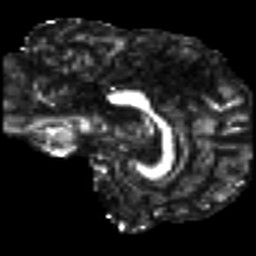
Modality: FA
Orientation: sagittal
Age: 44
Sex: female
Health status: healthy
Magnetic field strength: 3 T
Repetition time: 8.4 s
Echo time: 0.0926 s